Question: I have the following bit on my site...

This is the HTML output for the previous bit:
'''
<div class="featured" style="background: url(http://localhost/basecommand/attachments/8d7fd632111cf768ec62d5ad084d8059.jpg);">
<h1>This Is a Test Article</h1>
<div class="arrow left">
<i class="fi-arrow-left"></i>
</div>
<div class="arrow right">
<i class="fi-arrow-right"></i>
</div>
<div class="clear"></div>
<div class="info">
<p>https://www.bungie.net/pubassets/1319/Destiny_31.png
Lorem ipsum dolor sit amet, inani accusata et duo, ad sit veniam interpretaris. Sea scripta nostrum ex, liber fastidii ea duo. Id vim nobis option contentiones, mea probatus praesent ut. Sea ex ...</p>
<h2><a href="http://localhost/basecommand/index.php/articles/This-Is-a-Test-Article/1">Read More</a></h2>
</div>
</div>
'''
This is the CSS I have so far
'''
.featured {
width: 620px;
height: 349px;
border: 1px solid #000;
margin: 0px;
}
.featured h1 {
font-size: 18px;
color: #fff;
background: rgba(183, 31, 47, 0.5);
padding: 10px;
margin: 15px 0px;
width: 50%
}
.featured .arrow {
font-size: 72px;
font-weight: bold;
padding: 10px;
color: rgba(255, 255, 255, 0.25);
background-color: rgba(0, 0, 0, 0.25);
border: 1px solid rgba(255, 255, 255, 0.25);
}
.featured .info {
color: #fff;
background-color: rgba(0, 0, 0, 0.5);
border-top: 1px solid rgba(255, 255, 255, 0.5);
bottom: 0;
left: 0;
position: relative;
vertical-align: bottom;
}
.featured p {
padding: 10px;
}
.featured a {
color: #fff;
}
.featured h2 {
font-size: 12px;
font-weight: bold;
text-align: right;
padding: 10px;
}
'''
What modifications can I make to my css so that the description box("info" class) is aligned to the bottom of the parent div "featured" class? I would also like the arrows to be aligned in the middle, if possible. How can I do this?
Thanks in advance!
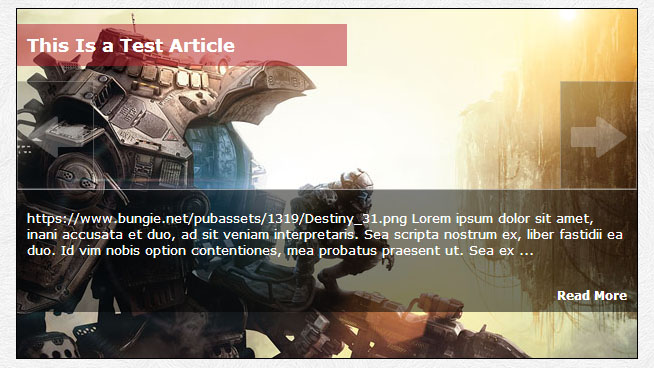
Answer: To get the "featured" class on the bottom, you can use position.
'''
.featured {
position: relative;
}
.featured .info {
position: absolute;
bottom: 0px;
left: 0px;
right: 0px;
}
'''
As for aligning the arrows to the center. This works by positioning the arrow at the 50% mark, which is half. But we then move the div up by half of the height. I specified the height of 20px, and set the div to move up 10px with the negative margin-top.
'''
.arrow {
position: absolute;
top: 50%;
height: 20px;
margin-top: -10px;
}
'''
For more information about Vertical-Align, please look at these resources.
<URL>
<URL>
<URL>